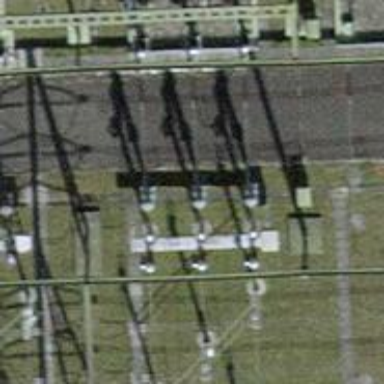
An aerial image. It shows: Insulator used in power equipment.